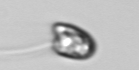
Label: flagellate_morphotype1